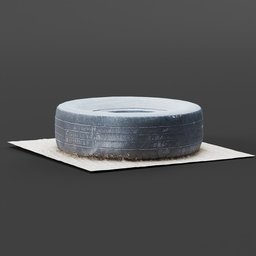
Label: mechanical